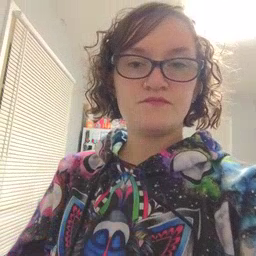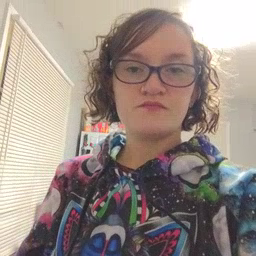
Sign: cheek